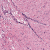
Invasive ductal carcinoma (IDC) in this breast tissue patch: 1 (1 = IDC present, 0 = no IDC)